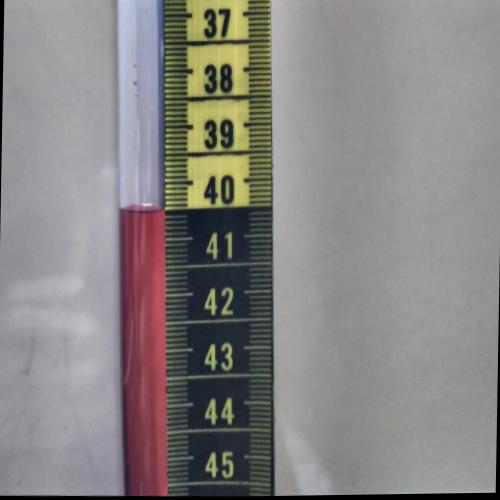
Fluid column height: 40.5 cm